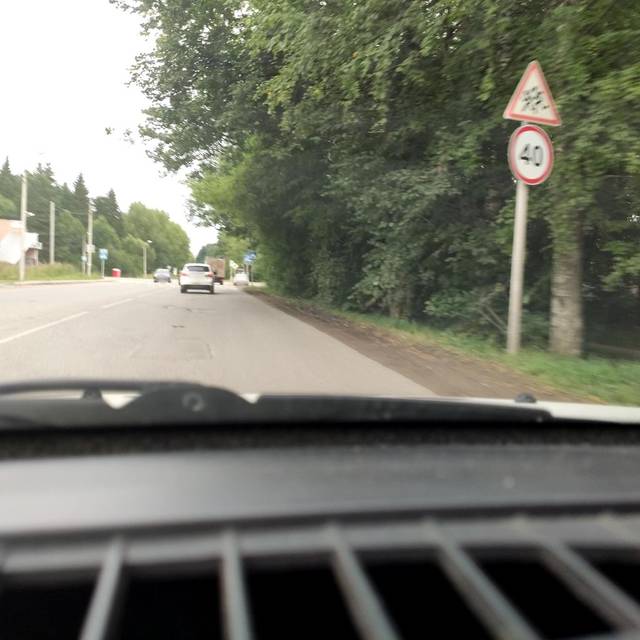
Region: Russia
Coordinates: 57.976, 56.32